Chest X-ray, AP view. Patient: 46 years old, sex M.
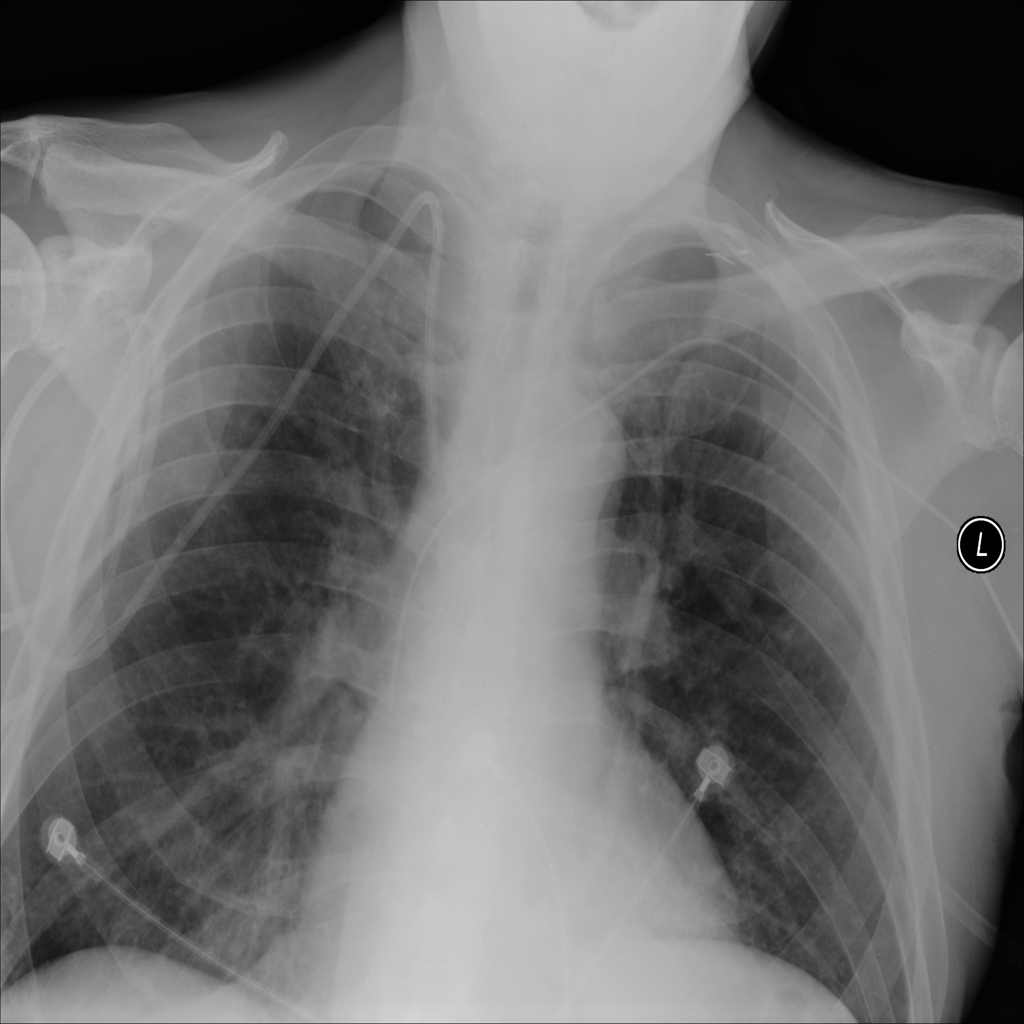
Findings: No Finding